Interaction volume radius: 10 \u00c5
Interaction volume height: 25 \u00c5
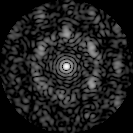
Disorder parameter: 0.661